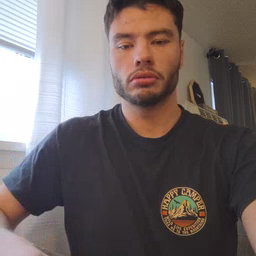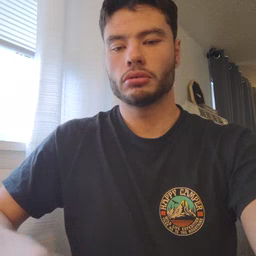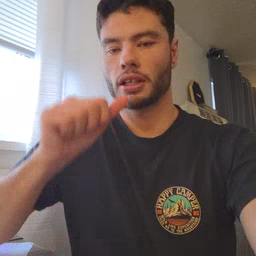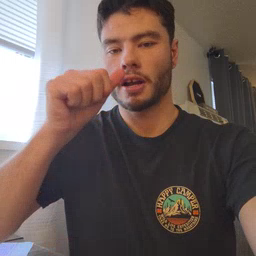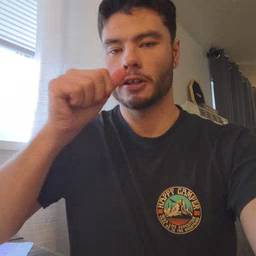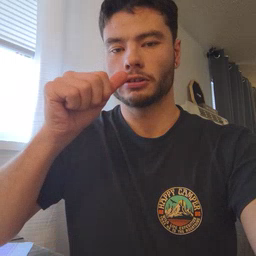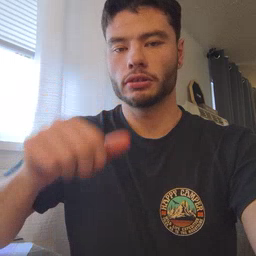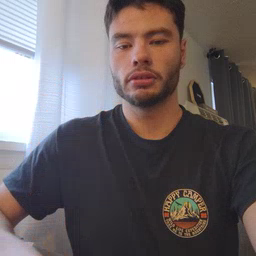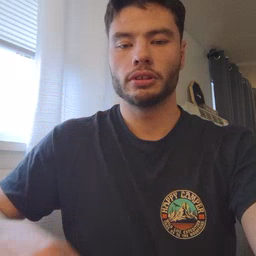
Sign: nuts